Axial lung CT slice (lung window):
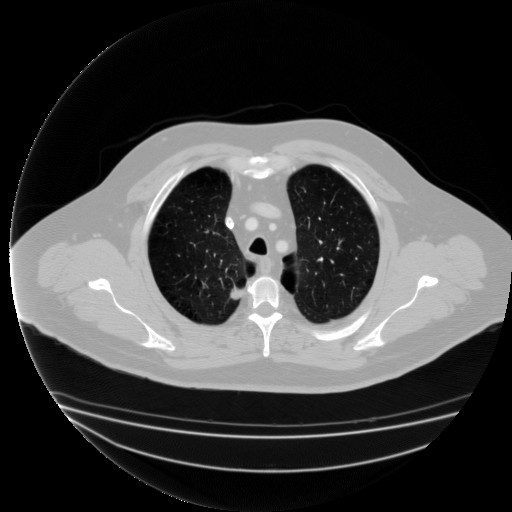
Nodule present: yes
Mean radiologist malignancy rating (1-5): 4